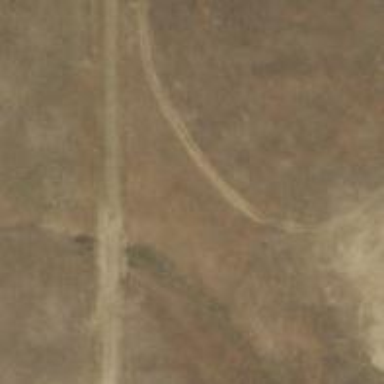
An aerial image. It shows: Track road leading to wind farm.